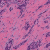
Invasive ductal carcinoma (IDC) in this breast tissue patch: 1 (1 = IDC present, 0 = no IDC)